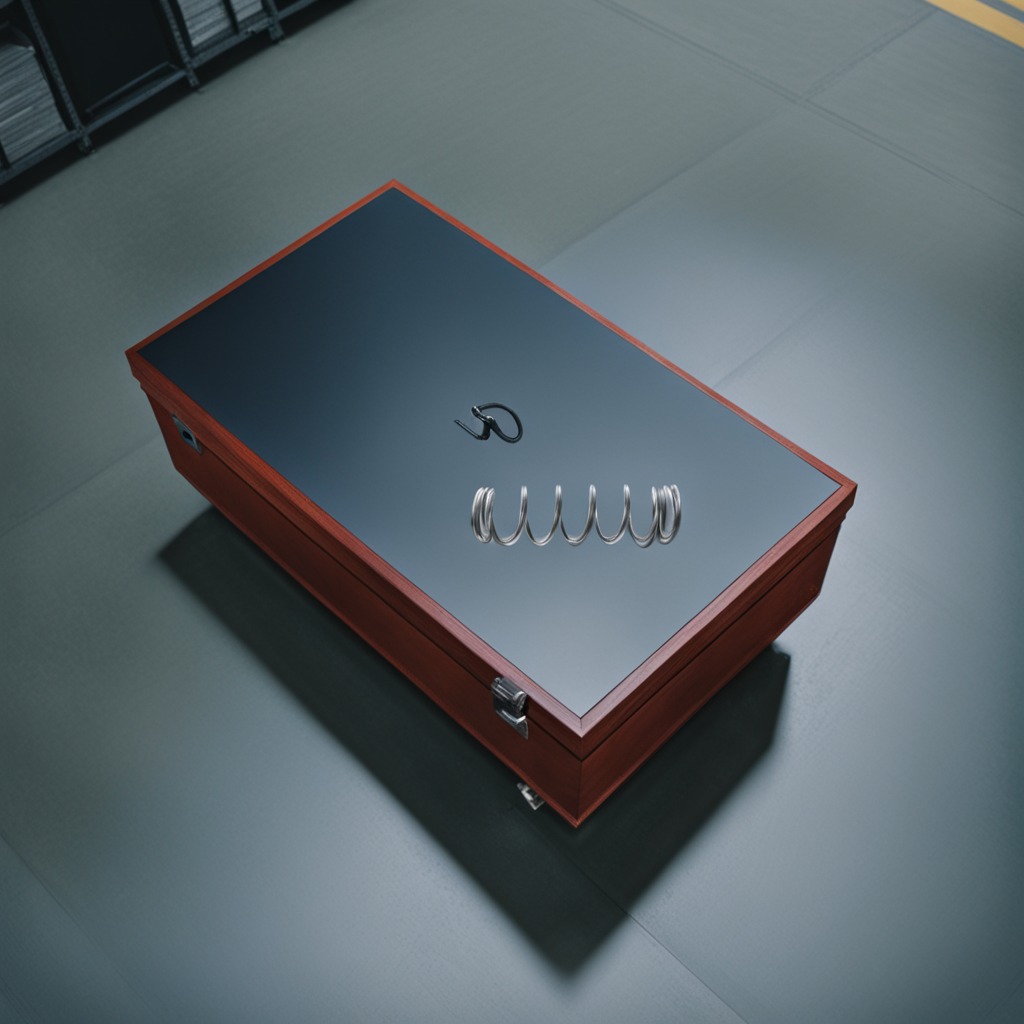
A coiled metal spring is lying on the toolbox surface in an airplane hangar workshop.